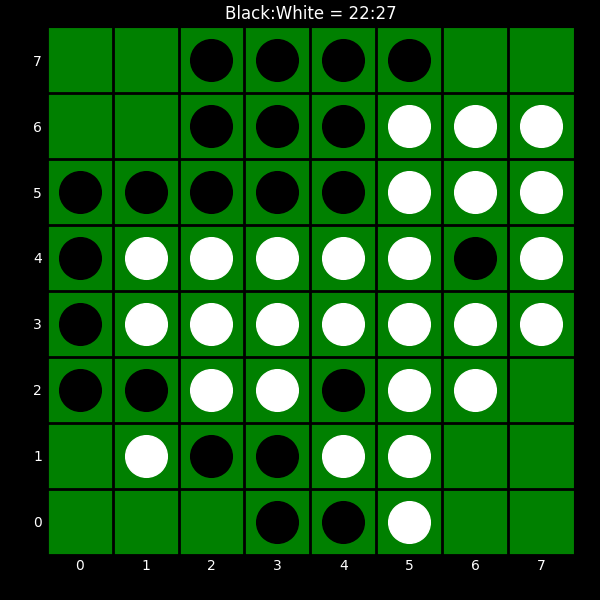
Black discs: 22
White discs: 27